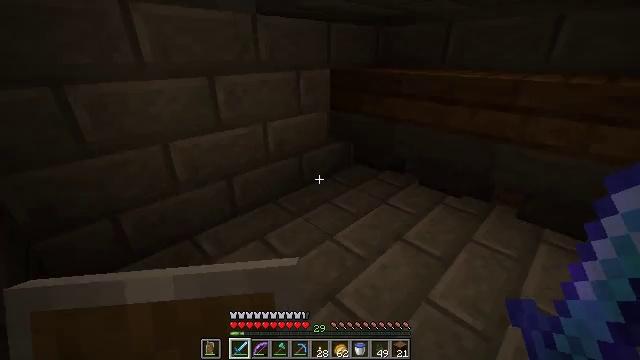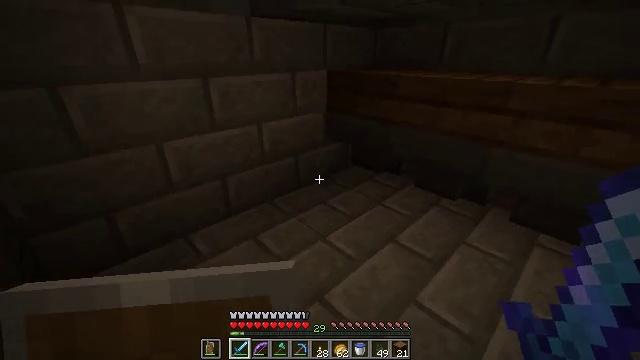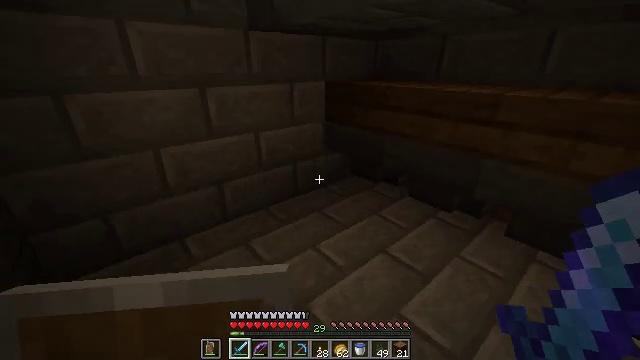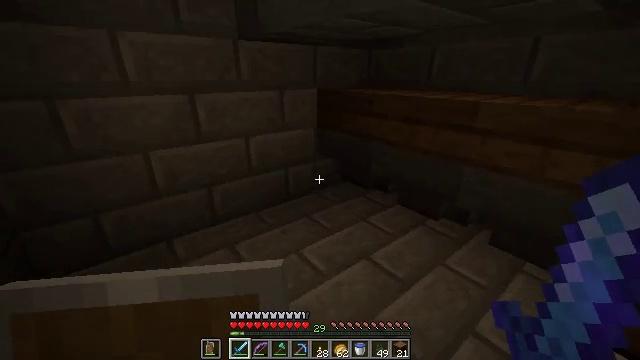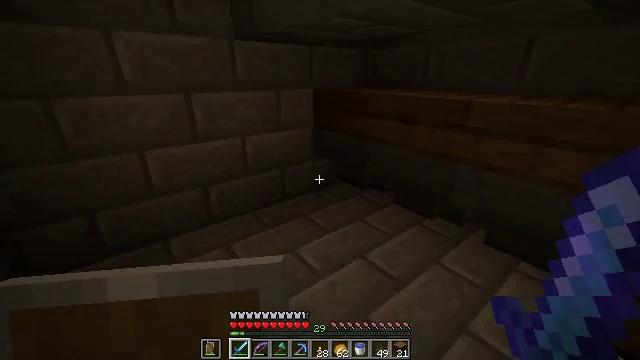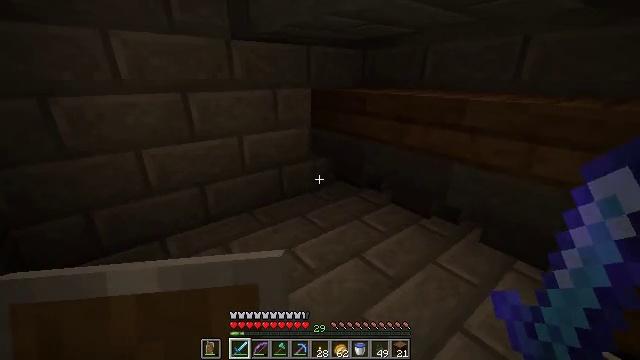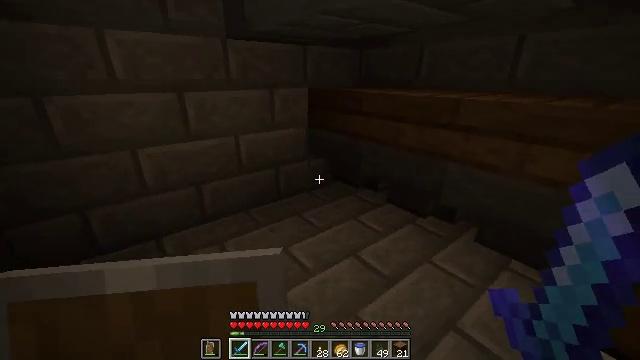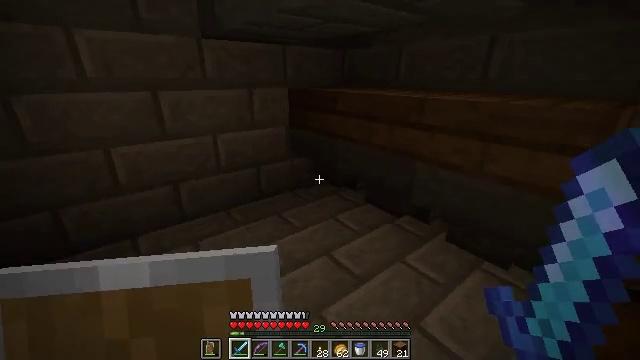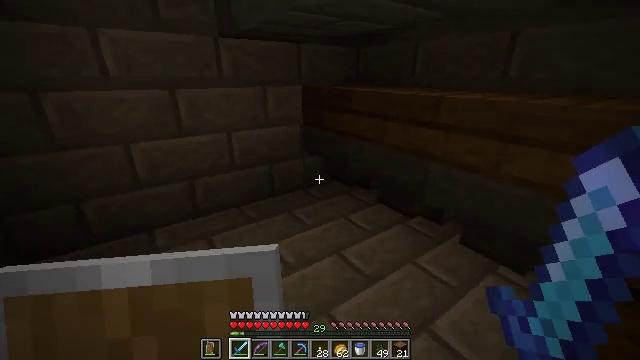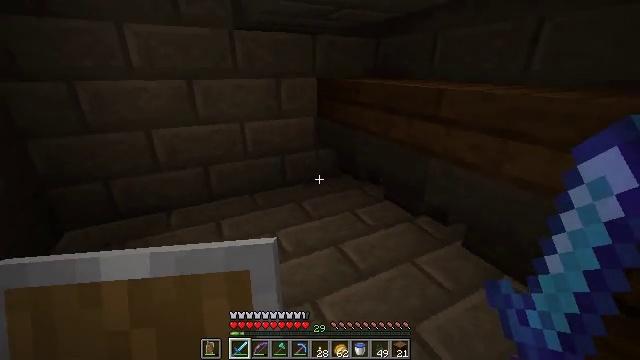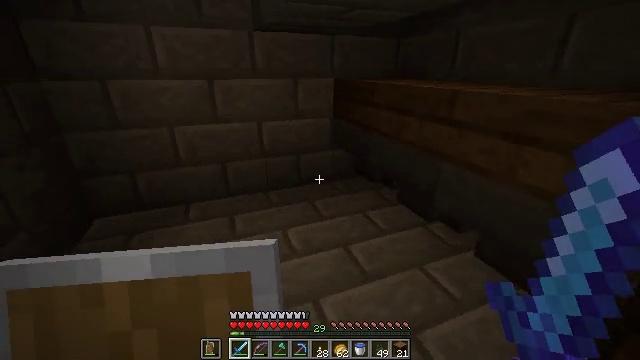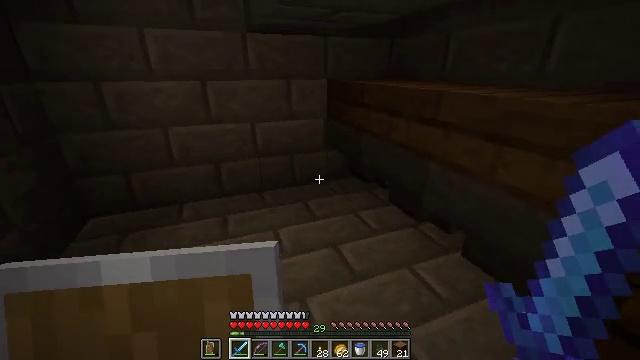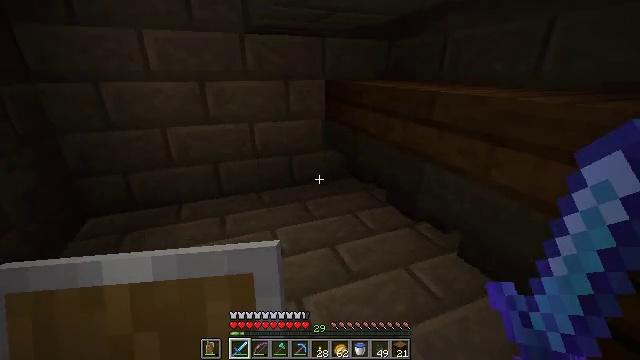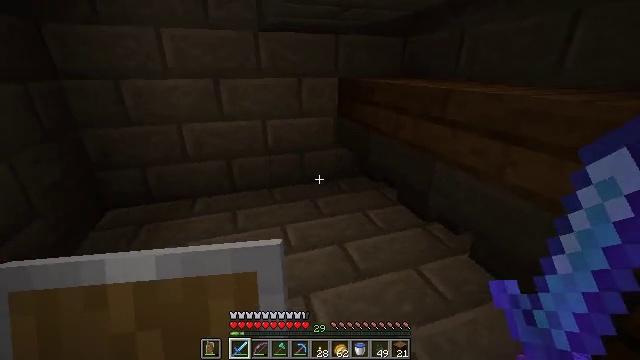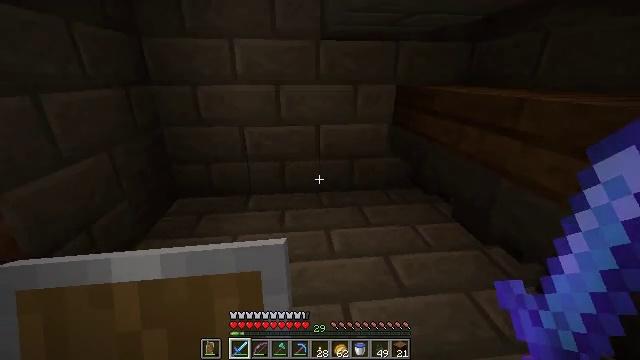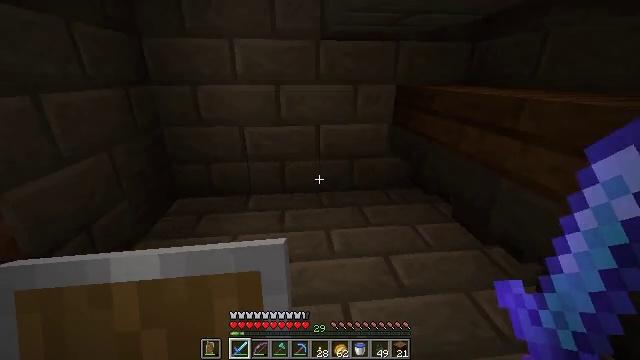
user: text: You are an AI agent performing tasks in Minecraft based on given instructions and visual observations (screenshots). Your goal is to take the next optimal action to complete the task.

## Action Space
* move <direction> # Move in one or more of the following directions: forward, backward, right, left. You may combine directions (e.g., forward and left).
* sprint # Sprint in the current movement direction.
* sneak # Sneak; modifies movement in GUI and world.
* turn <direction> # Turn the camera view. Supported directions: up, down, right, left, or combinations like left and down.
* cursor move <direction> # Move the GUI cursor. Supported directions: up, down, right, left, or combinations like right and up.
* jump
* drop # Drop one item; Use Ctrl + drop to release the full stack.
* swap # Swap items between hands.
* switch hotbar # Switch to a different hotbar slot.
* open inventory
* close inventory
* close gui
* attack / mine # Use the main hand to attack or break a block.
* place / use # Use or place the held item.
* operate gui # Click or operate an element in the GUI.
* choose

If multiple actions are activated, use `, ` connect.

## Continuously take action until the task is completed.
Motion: motion action
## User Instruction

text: Gather beetroots by breaking the plants.
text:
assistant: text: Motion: move right, turn left
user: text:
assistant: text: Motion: move right, turn left and up
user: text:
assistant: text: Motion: turn left and up
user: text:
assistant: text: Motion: no_op
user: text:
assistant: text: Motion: no_op
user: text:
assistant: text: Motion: move right
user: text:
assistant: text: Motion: move right
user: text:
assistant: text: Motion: move right, turn left
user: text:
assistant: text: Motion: move right, turn left and down
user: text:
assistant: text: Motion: turn left
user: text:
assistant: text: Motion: no_op
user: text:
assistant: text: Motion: no_op
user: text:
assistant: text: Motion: turn left
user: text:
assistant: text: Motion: turn left and up
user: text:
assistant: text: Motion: no_op
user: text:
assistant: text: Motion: no_op
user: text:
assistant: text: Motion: no_op
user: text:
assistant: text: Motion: turn right and down
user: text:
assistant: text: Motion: turn right
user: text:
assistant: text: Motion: turn right and down
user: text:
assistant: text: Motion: turn right and down
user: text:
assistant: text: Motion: turn right and down
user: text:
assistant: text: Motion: turn right
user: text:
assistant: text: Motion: turn up
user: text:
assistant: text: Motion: move back, turn left and up
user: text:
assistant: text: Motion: move back, turn up
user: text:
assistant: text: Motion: move back
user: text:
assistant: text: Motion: move back
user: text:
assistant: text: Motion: move back, turn right and up
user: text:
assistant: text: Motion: move back, turn right and up